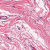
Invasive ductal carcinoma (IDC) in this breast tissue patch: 0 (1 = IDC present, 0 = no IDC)